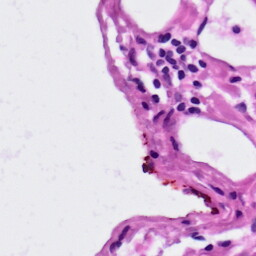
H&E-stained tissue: Lung